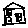
Label: house